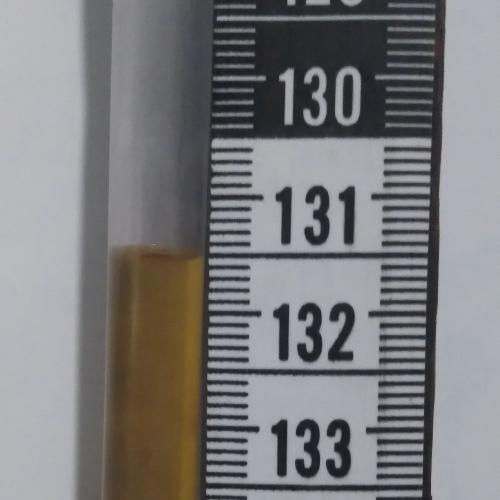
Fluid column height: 131.5 cm